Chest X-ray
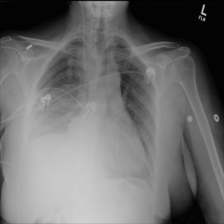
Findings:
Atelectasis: negative
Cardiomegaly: negative
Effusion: positive
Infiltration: negative
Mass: negative
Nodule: negative
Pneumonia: negative
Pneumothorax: negative
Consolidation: negative
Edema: negative
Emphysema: negative
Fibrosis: negative
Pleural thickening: negative
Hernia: negative